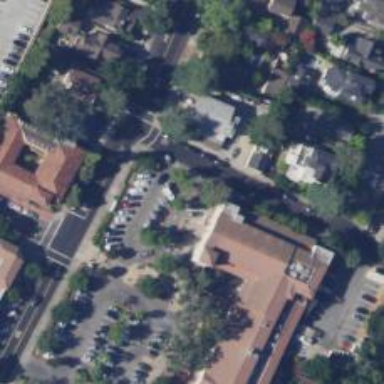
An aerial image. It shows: Asphalt parking space.